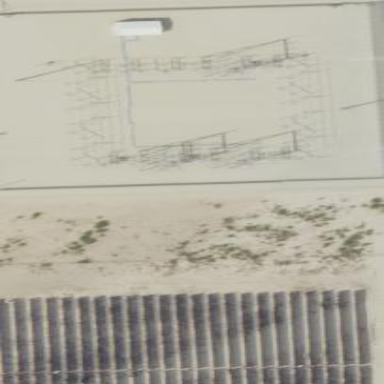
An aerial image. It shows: Power substation enclosed by fence.